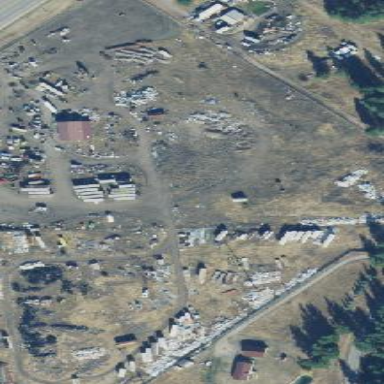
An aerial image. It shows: Industrial area designated as scrap yard.